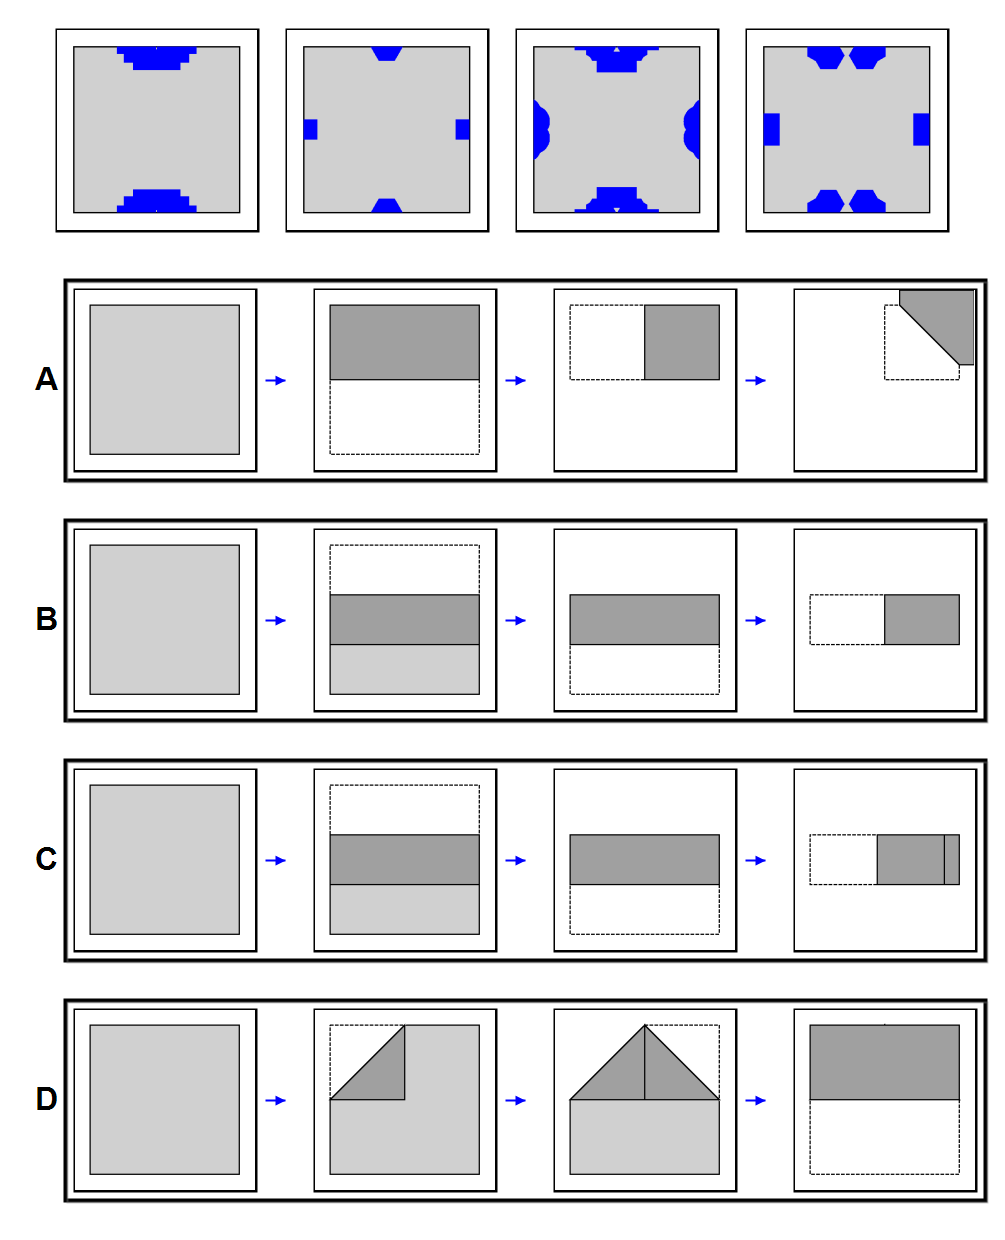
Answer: A